Question: I have a column containing text (column A in Screeshot), which has some tags (text surrounded by < >), I would like to find all these tags in a cell and copy it to the neighbouring cell (Column B in screenshot), basicaly I want to make a list of tags in column A.
Thanks,
Kiran

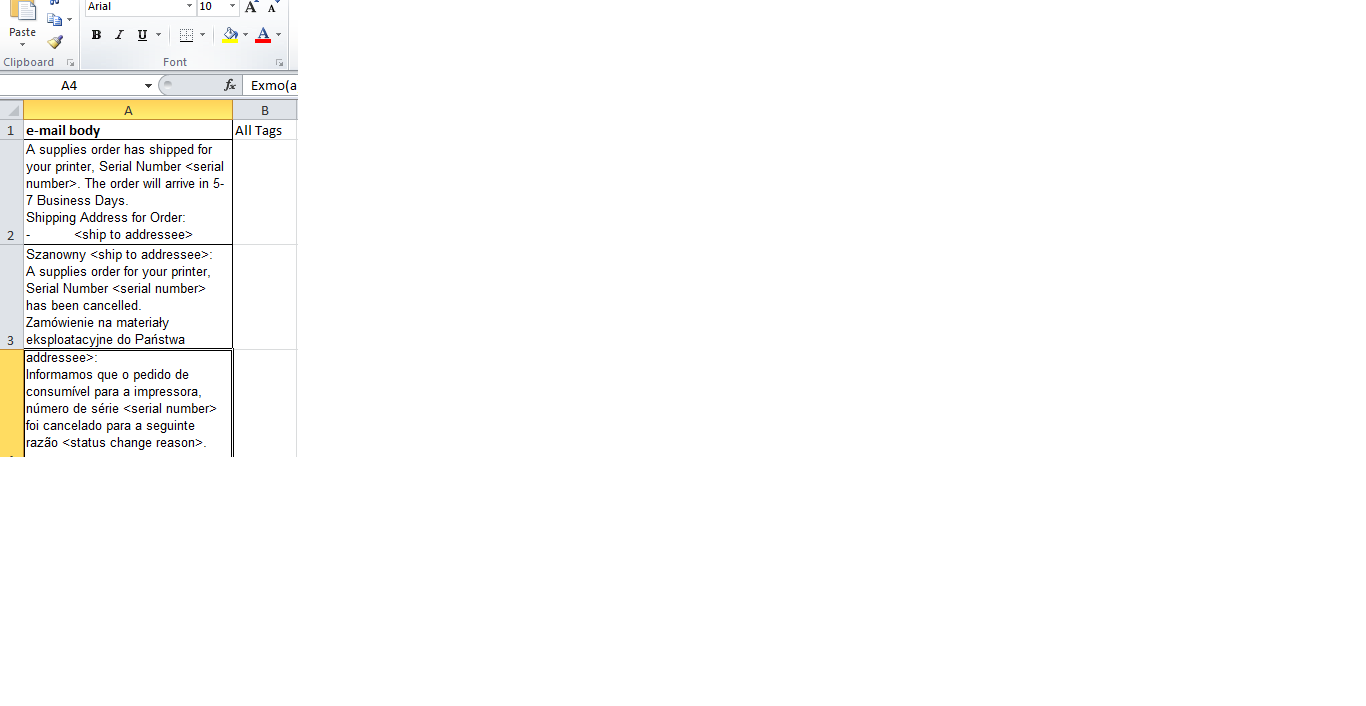
Answer: I've created a macro that does what exactly what you need.
'''
Sub ExtractTags()
Dim ColA As Integer
Dim ColB As Integer
Dim Row As Integer
Dim Content As String
Dim Tags As String
Dim CurrentTag As String
Dim OpenTag As Integer
Dim CloseTag As Integer
Dim NumOfTags As Integer
ColA = 1 'this marks column A
ColB = 2 'this marks column B
Row = 2 'this marks the Row, which we'll increment 1 by 1 to make the code go thru each row
Do
Content = Sheets("Sheet1").Cells(Row, ColA).Value 'extracts the content for manipulation
If InStr(1, Content, "<", vbBinaryCompare) Then 'This checks to see if there are any tags at all. If there are, we go in
Position = 0 'this is the starting position of the search
NumOfTags = 0 'this helps keep track of multiple tags in a single cell
Do
'each time this part loops, it cuts out the first tag and all the content before it so that the code can hit the
'first instance of "<" of the remaining content of the cell
Position = InStr(Position + 1, Content, "<", vbBinaryCompare) 'finds the first instance of "<"
NumOfTags = NumOfTags + 1 'since we have a tag, increment the counter by 1
OpenTag = InStr(Position, Content, "<", vbTextCompare) 'marks the begining of the tag
CloseTag = InStr(Position, Content, ">", vbTextCompare) - 1 'marks the end of the tag
CurrentTag = Left(Content, CloseTag) 'cuts out the content after the tag
CurrentTag = Right(CurrentTag, Len(CurrentTag) - OpenTag) 'cuts out the content before the tag
If NumOfTags = 1 Then 'this part checks to see if we've already got tags
Tags = CurrentTag 'if this is the first tag, just put it in
Else
Tags = Tags & ", " & CurrentTag 'if this is the second tag onwards, we add a comma to seprate the tags
End If
Loop Until InStr(Position + 1, Content, "<", vbBinaryCompare) = False 'this is the checker to see if there are anymore tags in the content
Sheets("Sheet1").Cells(Row, ColB).Value = Tags 'input all the tags into column B
End If
Row = Row + 1 'move on to the next row
Loop Until Content = "" 'if the next row is empty, we stop
End Sub
'''
I hope this helps.